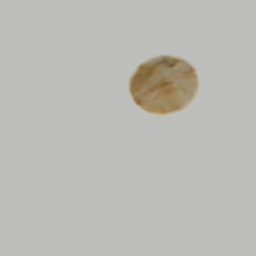
Label: decoration